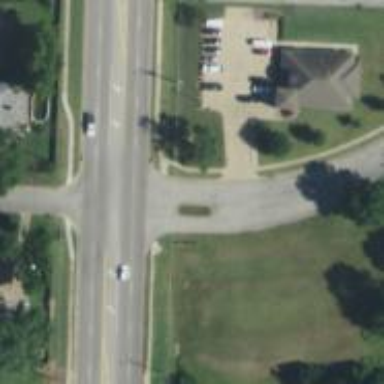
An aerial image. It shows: Stop road.